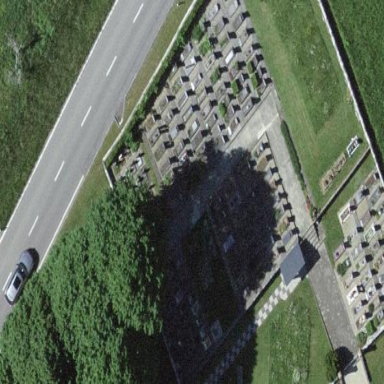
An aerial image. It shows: Cemetery.